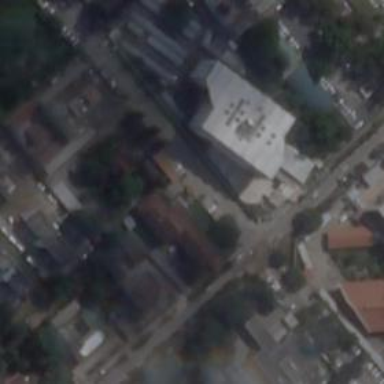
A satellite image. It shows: Public building.